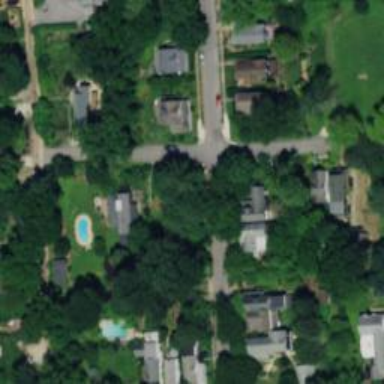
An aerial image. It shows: Neighborhood.